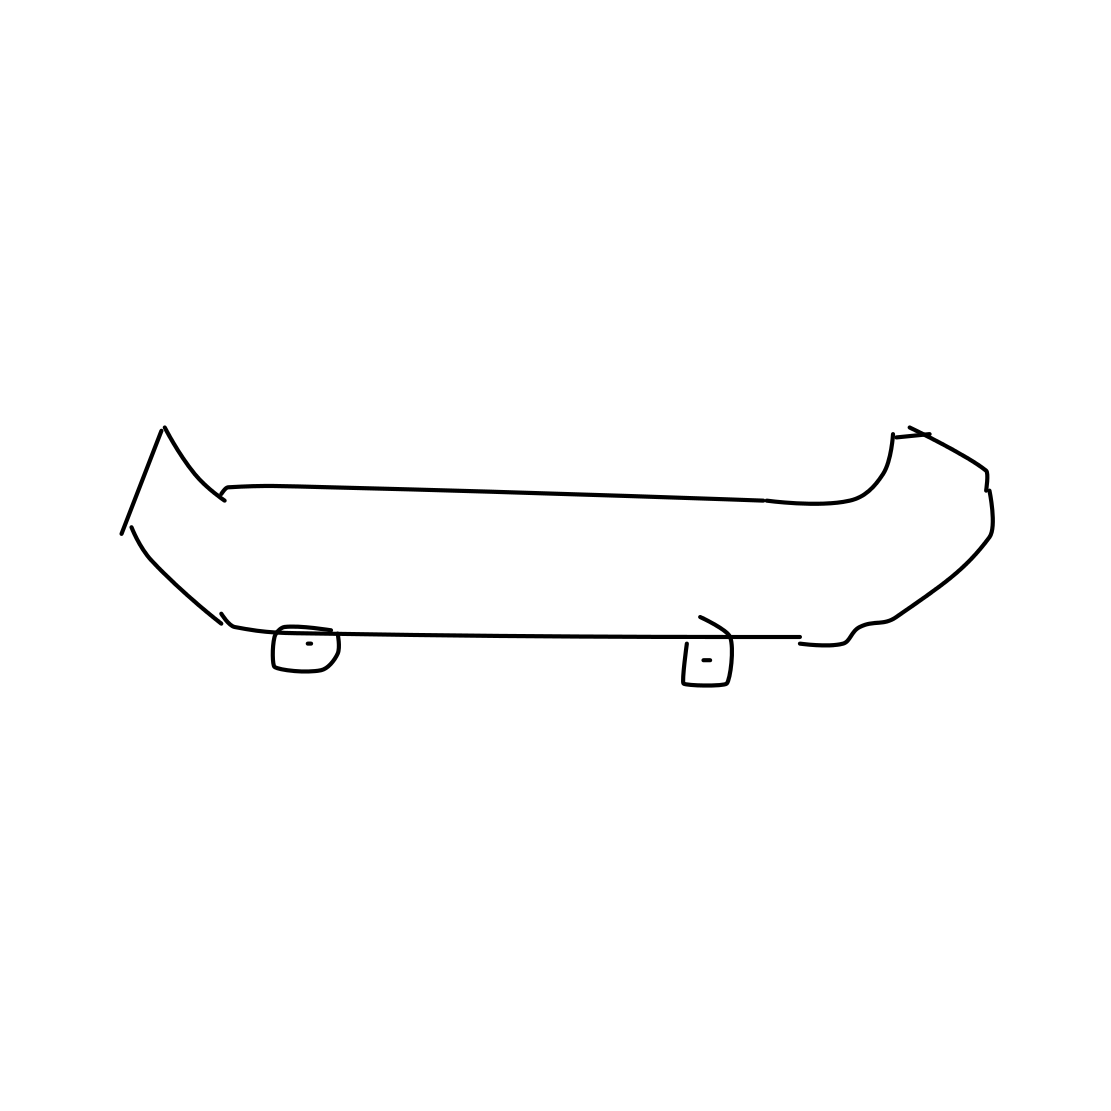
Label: skateboard